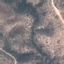
Land use / land cover: HerbaceousVegetation